Current action and preconditions to check: trajectory_clear

Your task: For each precondition in the list above, predict whether it will hold at this action.

Consider the current scene as observed from the mobile robot's camera, and analyze the predicted future states of all dynamic agents (e.g., people, animals, vehicles, or any moving entities) within the NEXT SECOND.

IMPORTANT: Only answer "very likely" if you are absolutely certain—based on strong, clear evidence—that a dynamic agent will violate the precondition in the predicted future state. Do NOT answer "very likely" for unlikely, ambiguous, or low-probability risks.

Ask yourself for each precondition: Is there a high probability, with clear and convincing evidence, that the predicted future states of any dynamic agent will interfere with the predicted future state of the currently executing action within the NEXT SECOND, causing that precondition to fail?

Assess the risk level based on these predictions. Use "likely" or "very likely" if motions create a clear risk of interference.

Use "neutral" or "improbable" if agents are nearby but their predicted paths are clearly diverging or non-conflicting.

Failure Risk Categories: "very improbable", "improbable", "neutral", "likely", "very likely"

Answer Format: Output ONLY the probability_of_failure value from these categories: "very improbable", "improbable", "neutral", "likely", "very likely"

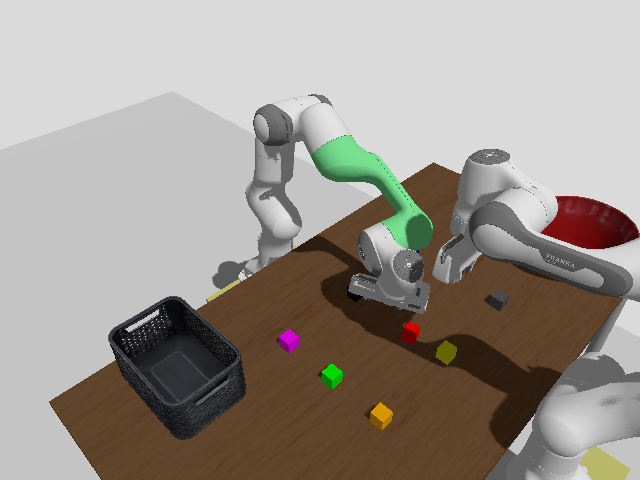

Answer: improbable